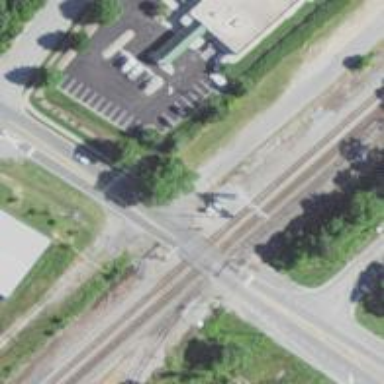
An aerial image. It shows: Level railway crossing with lights and barriers.